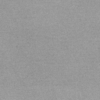
Label: dusty